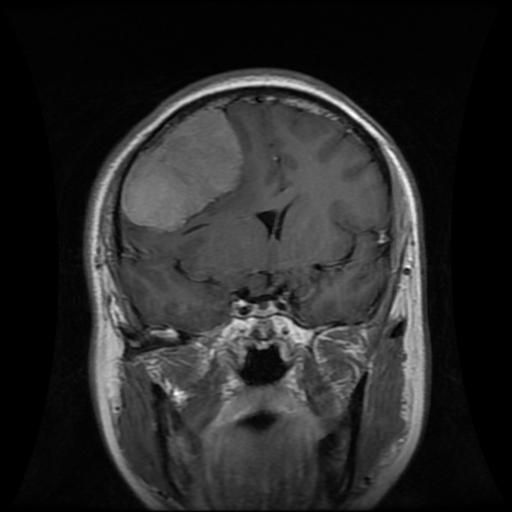
Label: meningioma